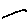
Label: line